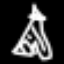
Label: The Eiffel Tower